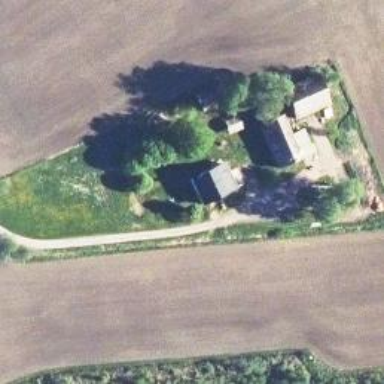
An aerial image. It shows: Farm.